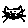
Label: cat